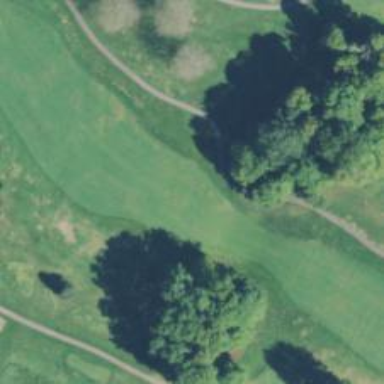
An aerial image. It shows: View of golf hole.